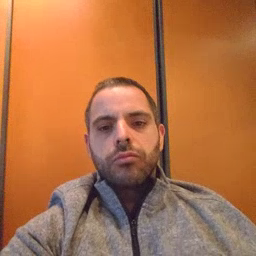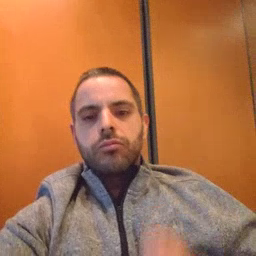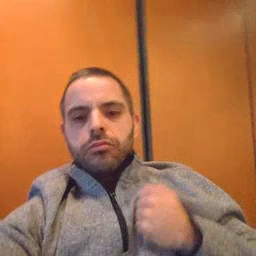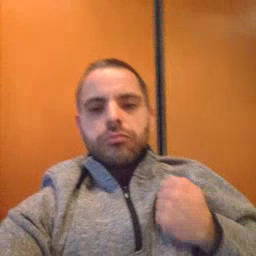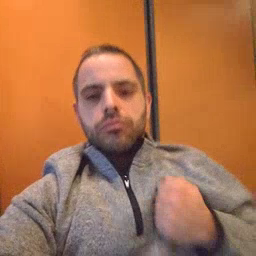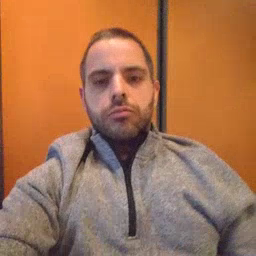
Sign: bath